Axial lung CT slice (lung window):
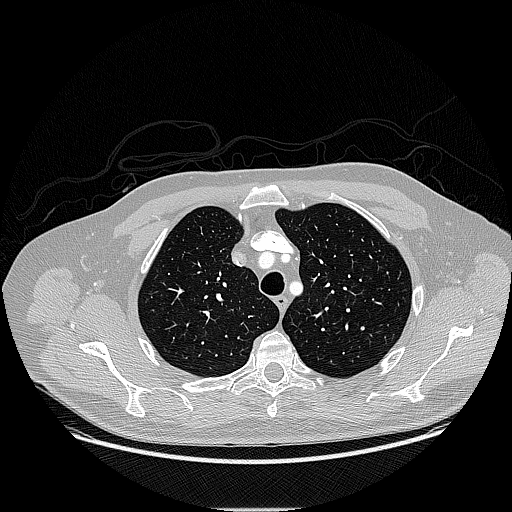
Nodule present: no